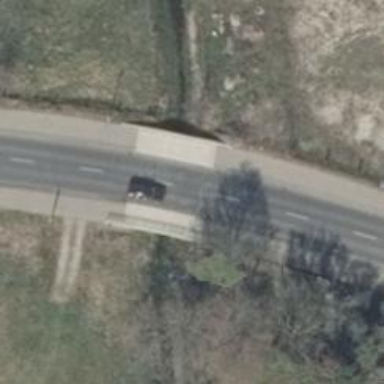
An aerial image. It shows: Footway bridge.